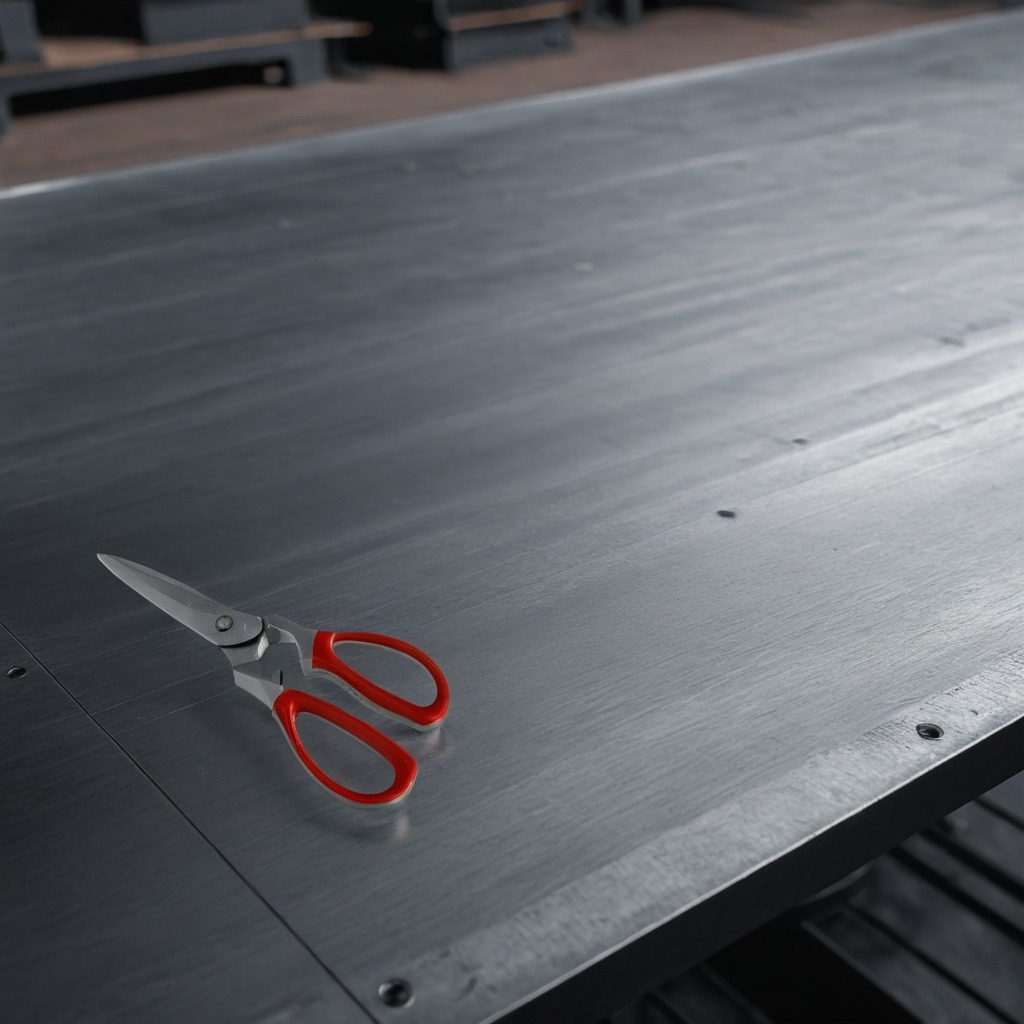
A scissor lying on a cold steel table in a mining workshop gritty textures.